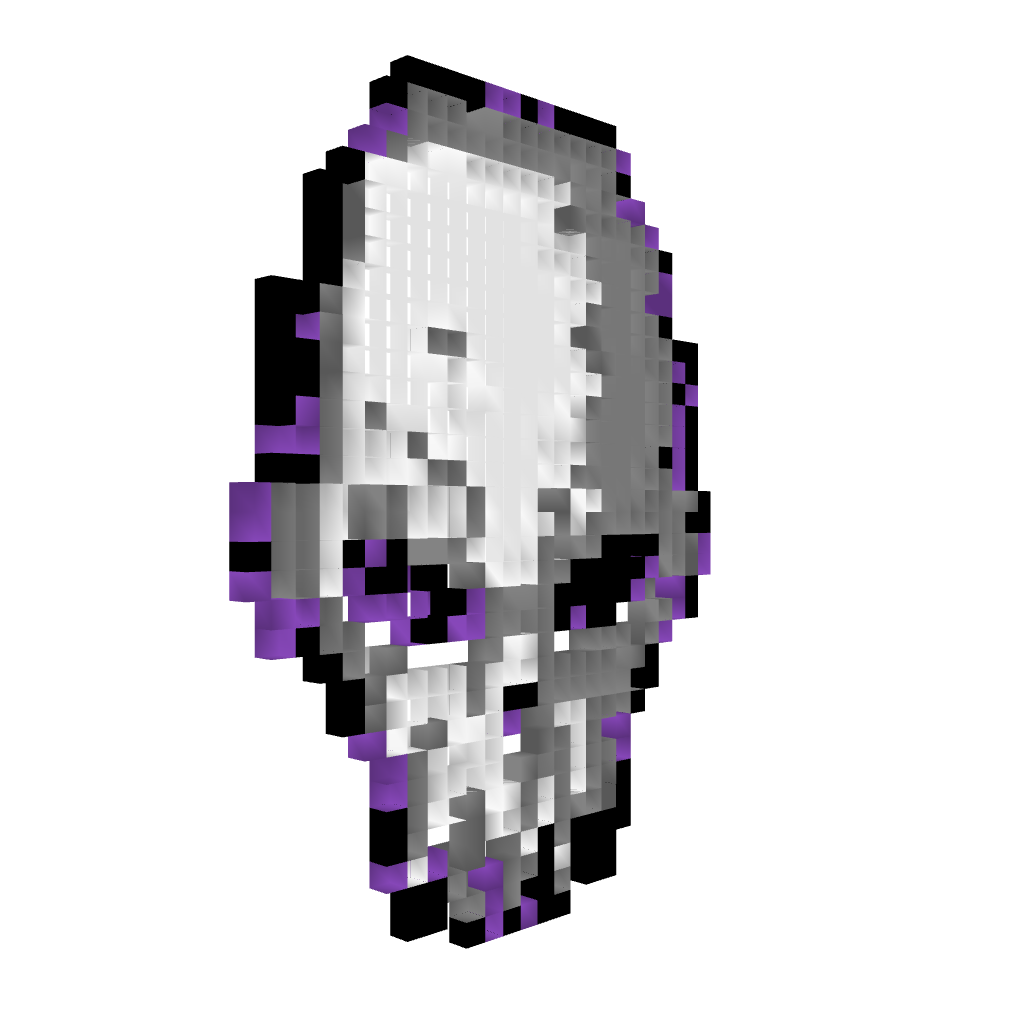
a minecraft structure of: Skull pixel art bad low quality